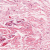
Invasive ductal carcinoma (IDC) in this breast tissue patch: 0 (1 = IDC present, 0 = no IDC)